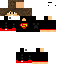
A male human skin with dark skin, wearing brown long hair dressed in a black tshirt and red pants, featuring a closed mouth.